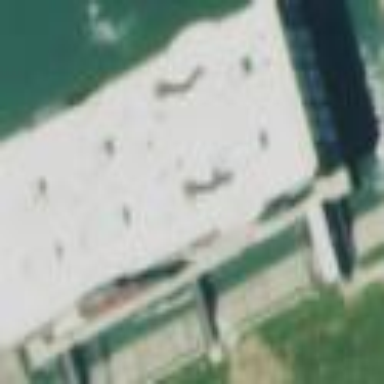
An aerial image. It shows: Casino building.